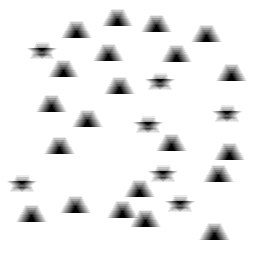
Squares: 0
Triangles: 21
Stars: 7
Total shapes: 28